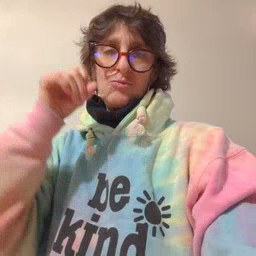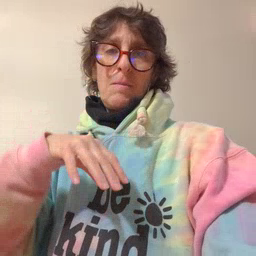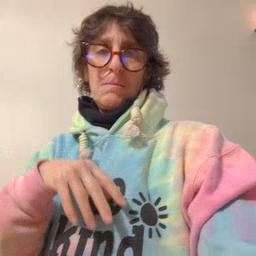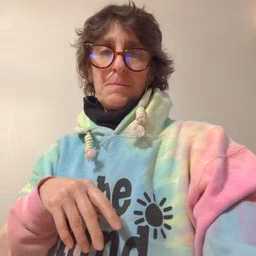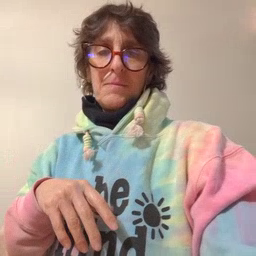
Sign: drop